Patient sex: F
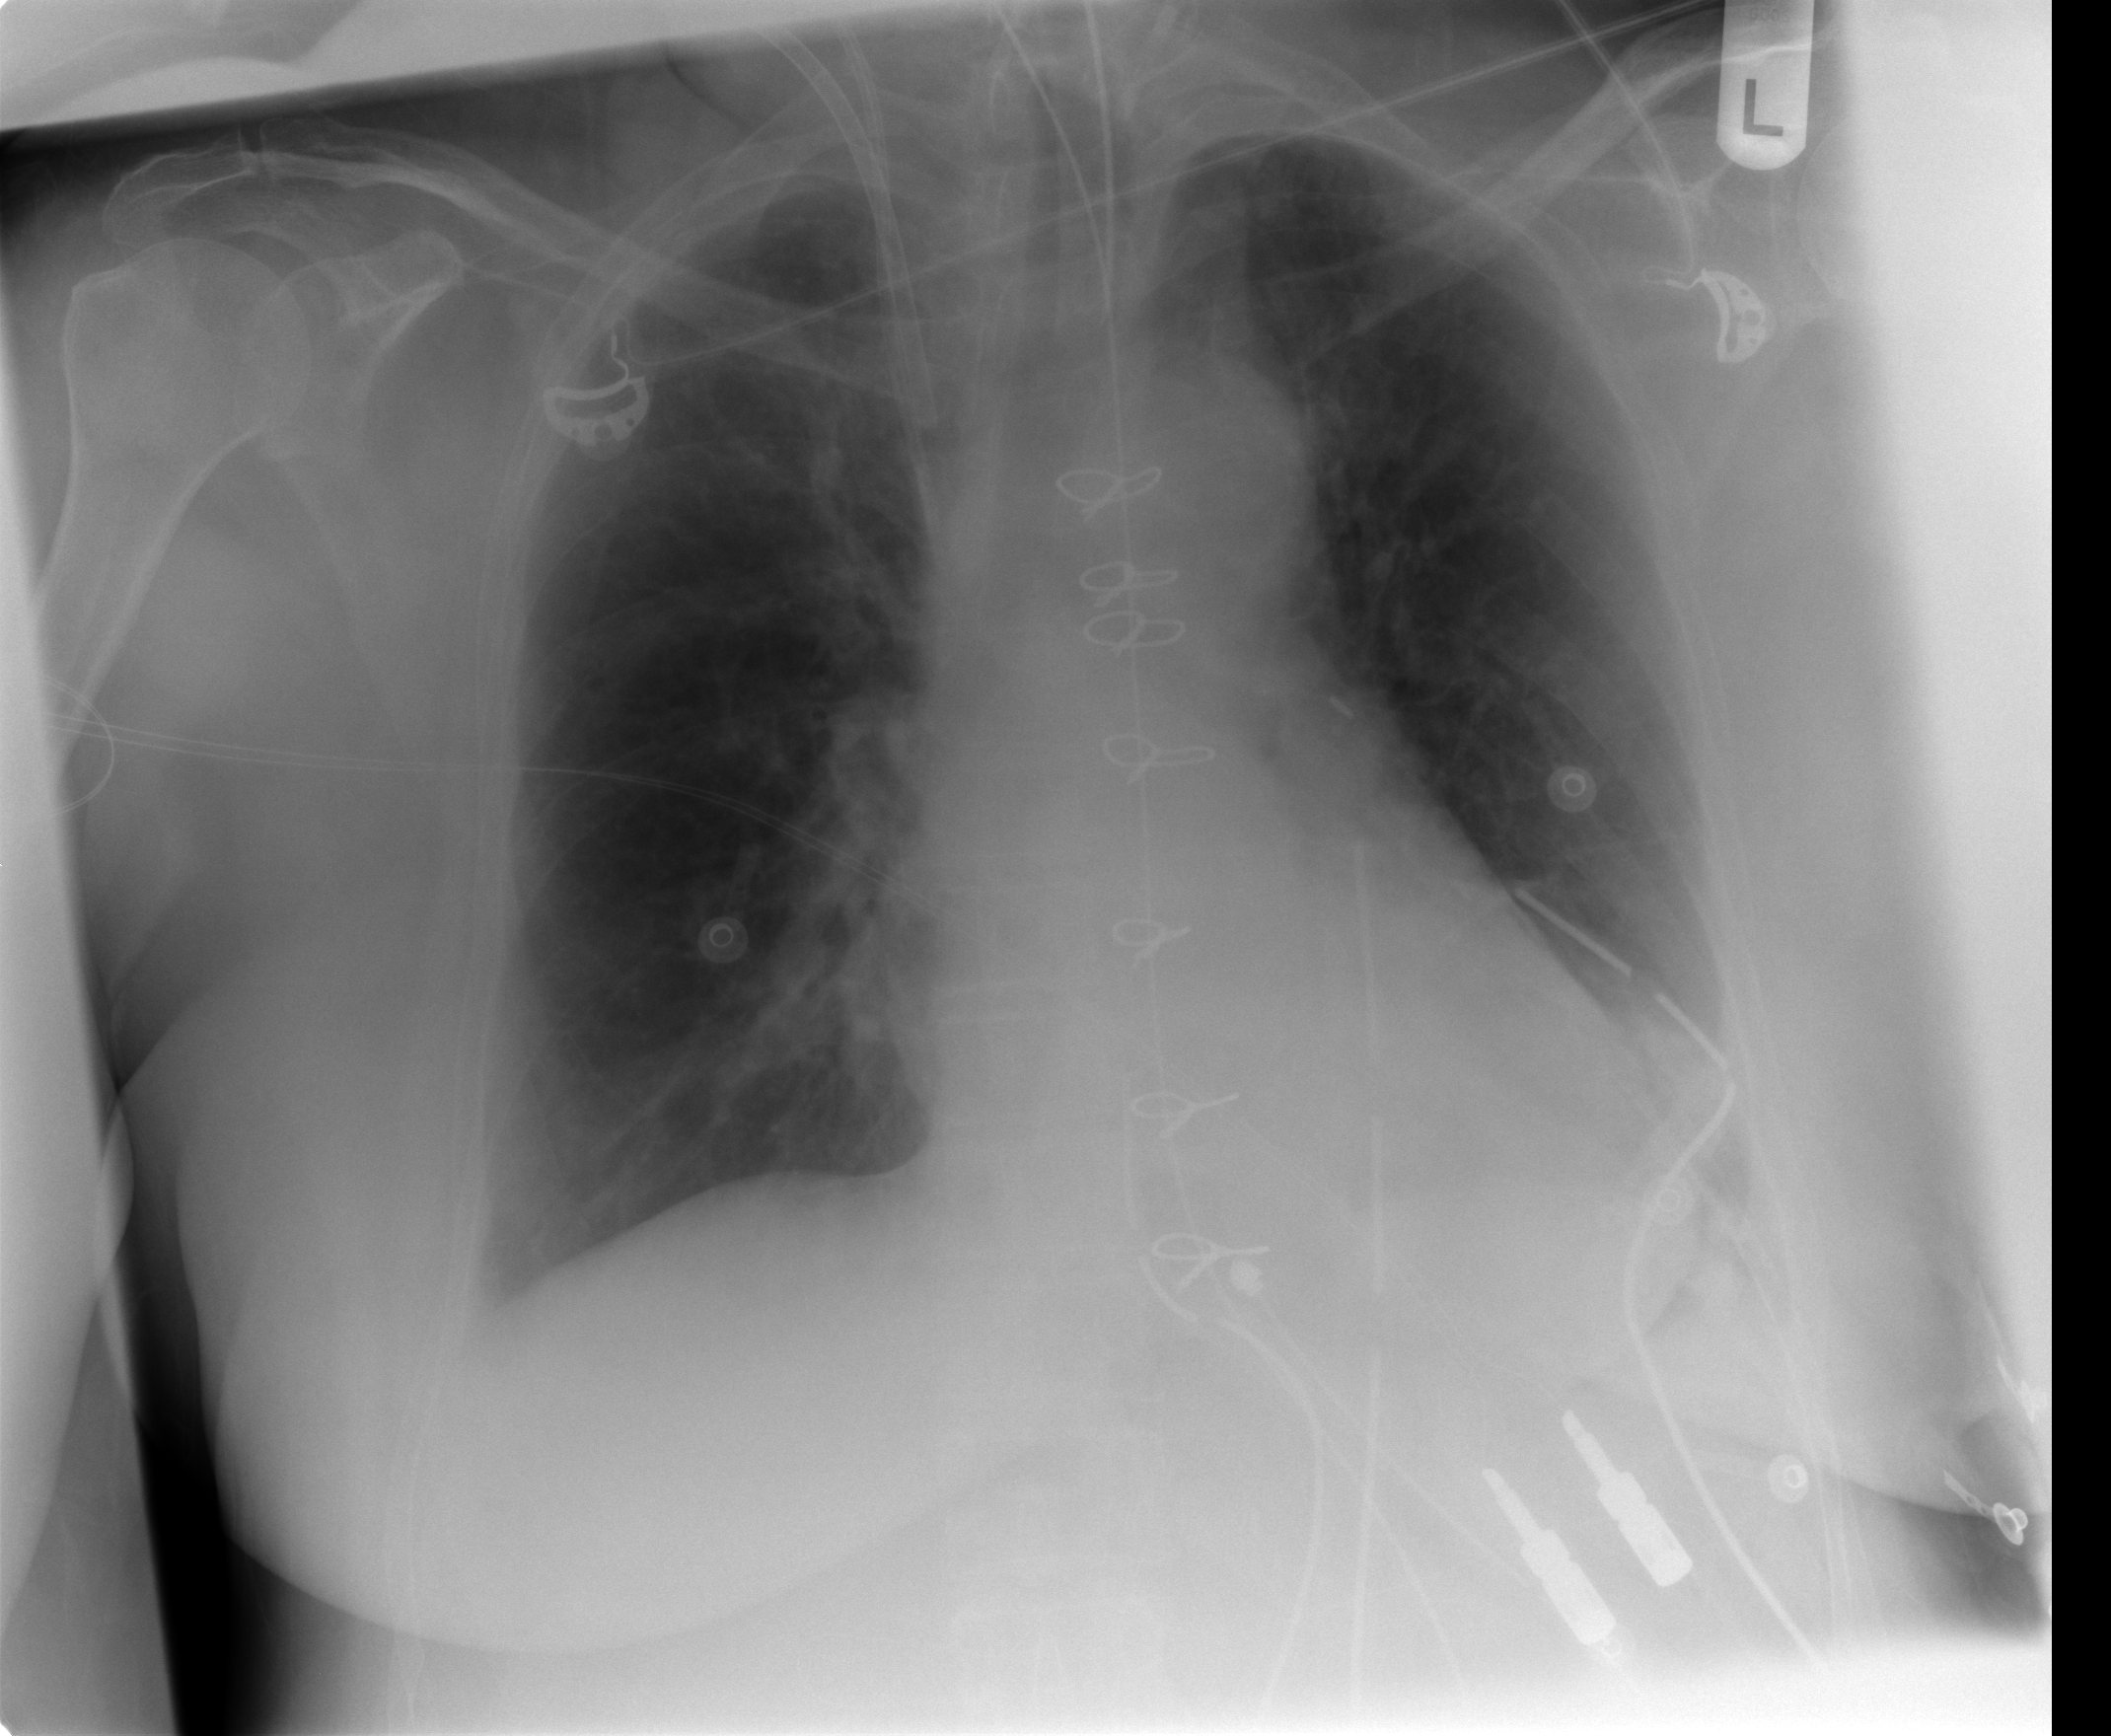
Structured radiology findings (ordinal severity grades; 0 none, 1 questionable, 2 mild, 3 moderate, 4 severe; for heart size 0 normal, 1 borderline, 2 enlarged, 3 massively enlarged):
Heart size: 2
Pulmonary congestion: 2
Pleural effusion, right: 2
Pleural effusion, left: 2
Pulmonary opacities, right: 0
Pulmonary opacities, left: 0
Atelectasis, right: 2
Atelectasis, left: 2